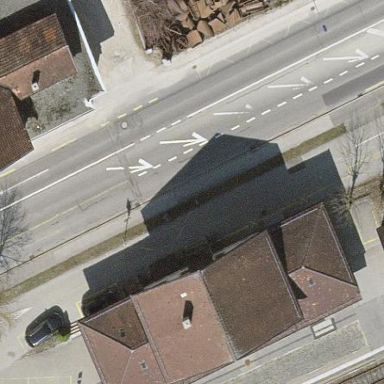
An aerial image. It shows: Train station building.